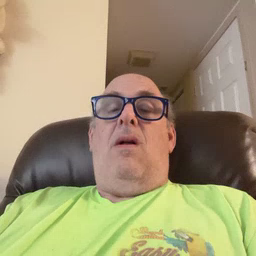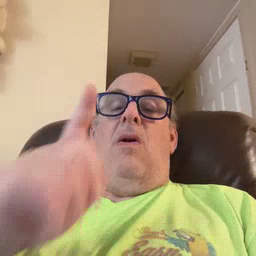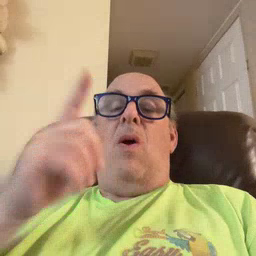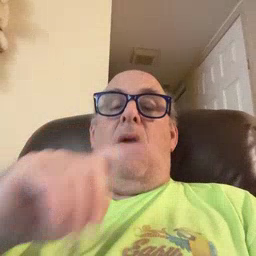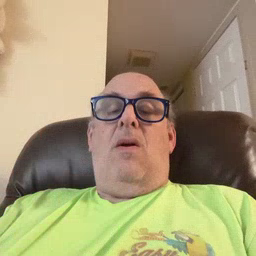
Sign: talk